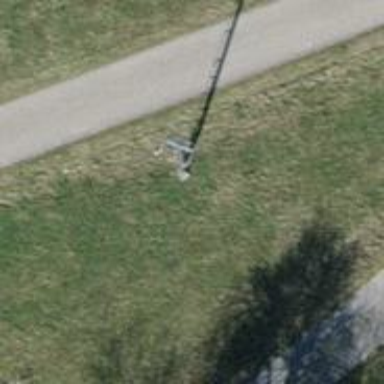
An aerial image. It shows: Power pole.